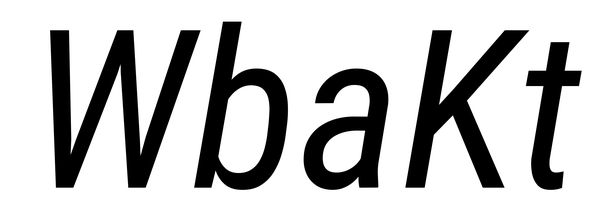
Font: Roboto-Italic_Condensed_Italic